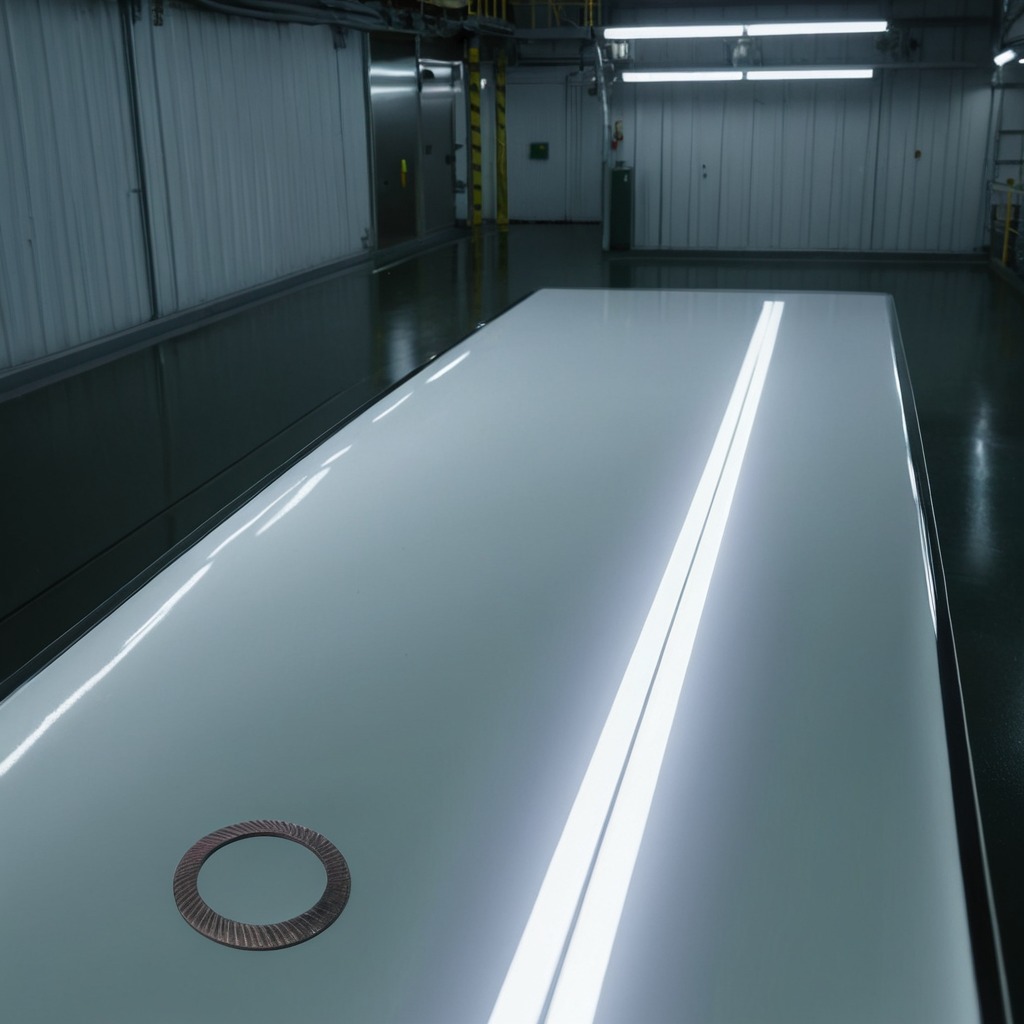
A flat metal washer is lying on a table in a ship maintenance bay industrial lighting.